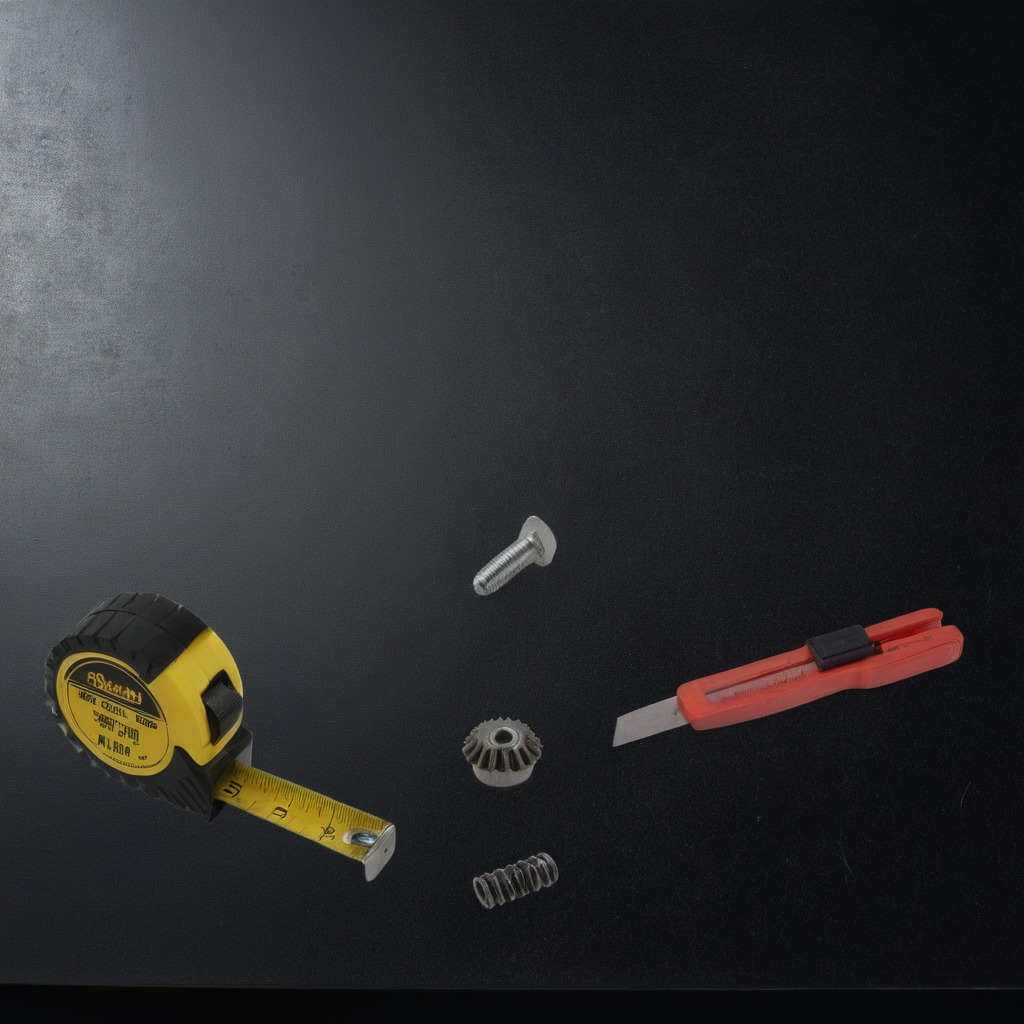
A gear with teeth, a knife, a measuring tape, a screw and a spring are lying on a clean granite tabletop.